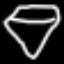
Label: diamond